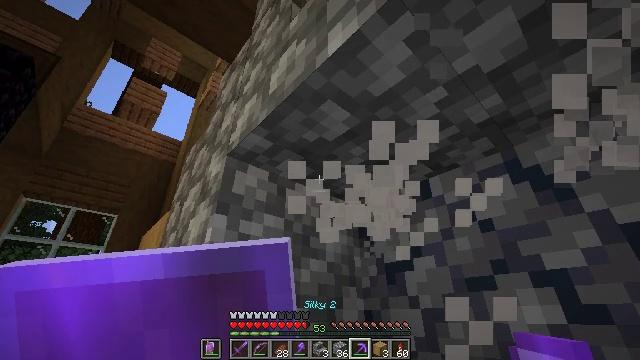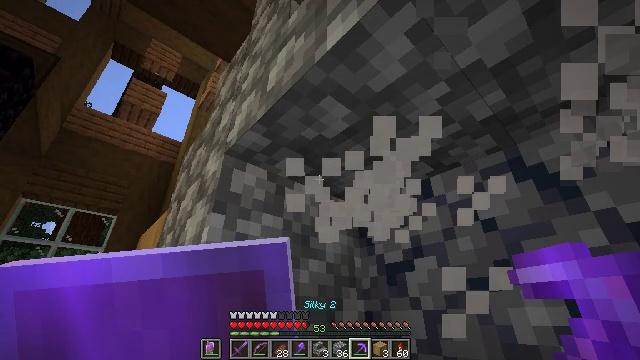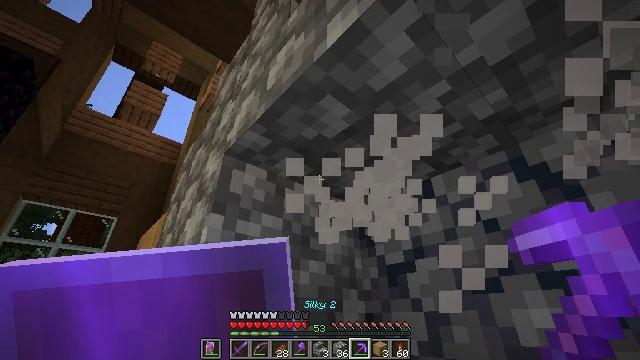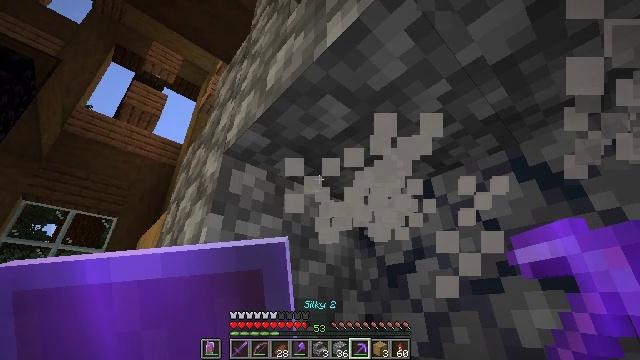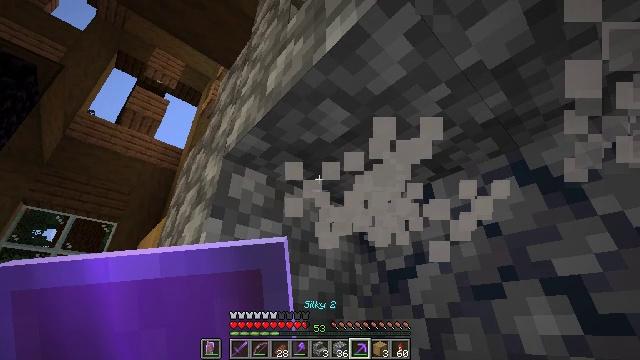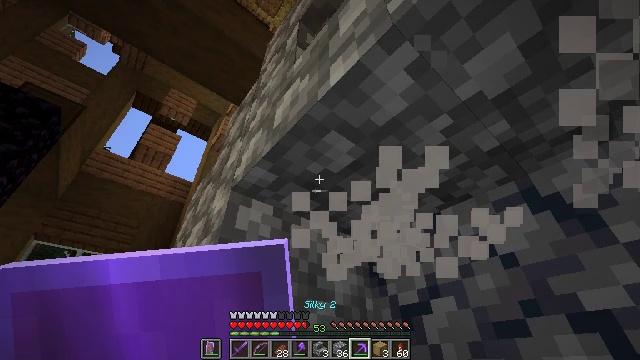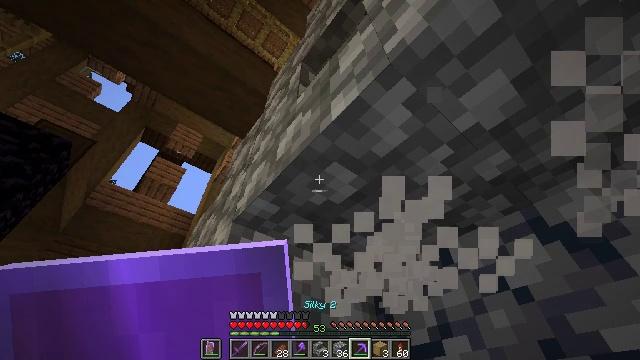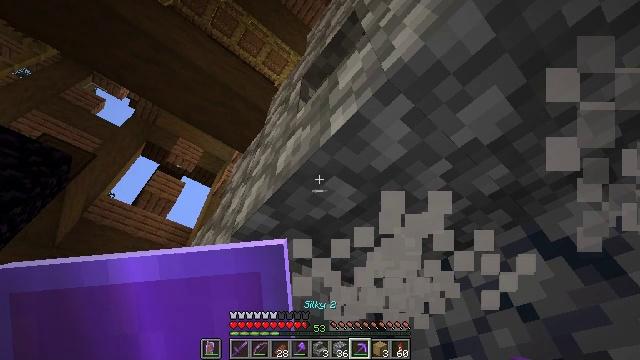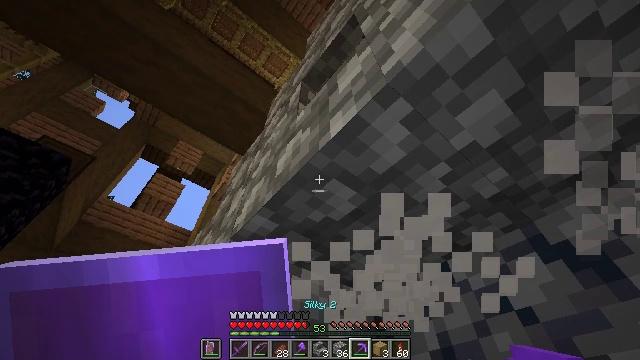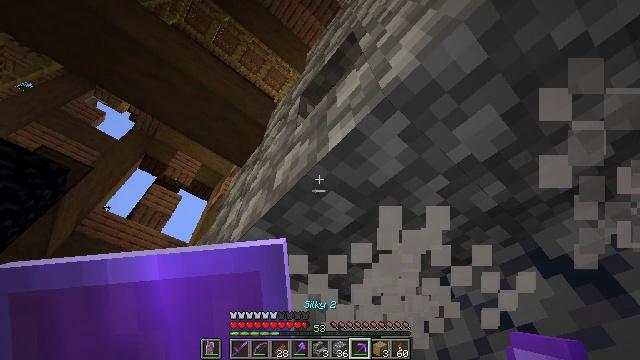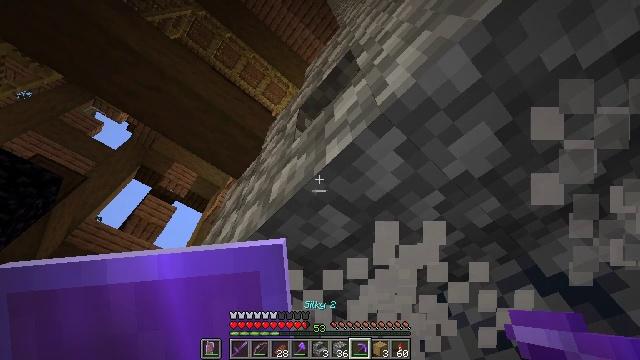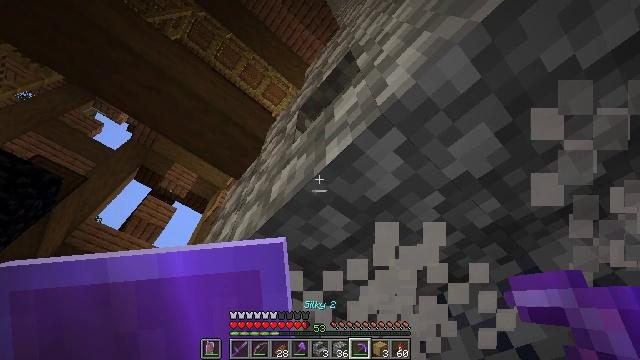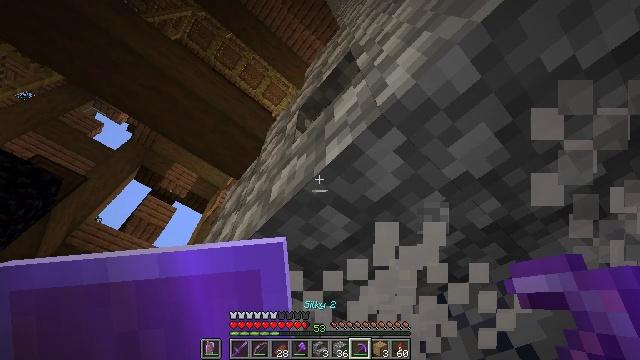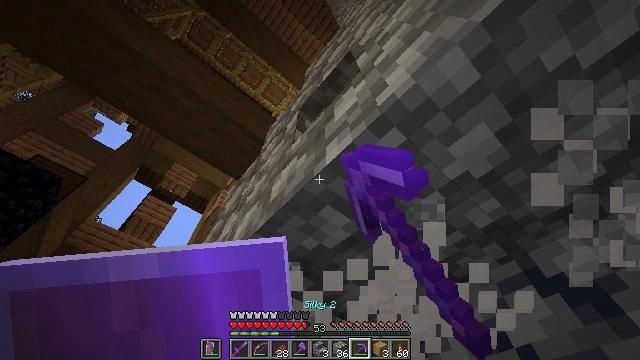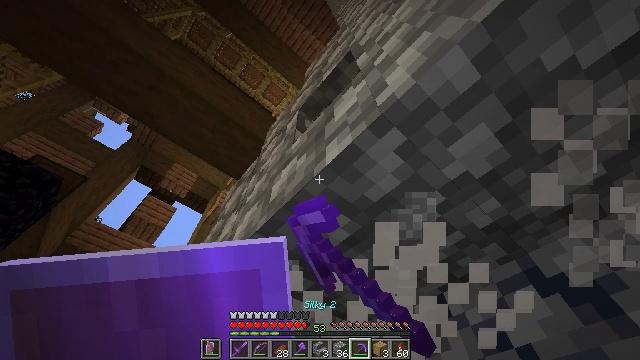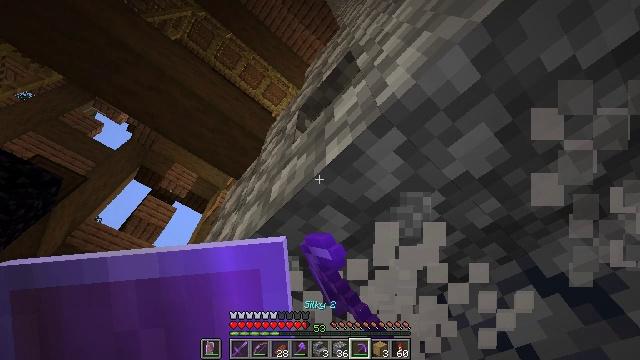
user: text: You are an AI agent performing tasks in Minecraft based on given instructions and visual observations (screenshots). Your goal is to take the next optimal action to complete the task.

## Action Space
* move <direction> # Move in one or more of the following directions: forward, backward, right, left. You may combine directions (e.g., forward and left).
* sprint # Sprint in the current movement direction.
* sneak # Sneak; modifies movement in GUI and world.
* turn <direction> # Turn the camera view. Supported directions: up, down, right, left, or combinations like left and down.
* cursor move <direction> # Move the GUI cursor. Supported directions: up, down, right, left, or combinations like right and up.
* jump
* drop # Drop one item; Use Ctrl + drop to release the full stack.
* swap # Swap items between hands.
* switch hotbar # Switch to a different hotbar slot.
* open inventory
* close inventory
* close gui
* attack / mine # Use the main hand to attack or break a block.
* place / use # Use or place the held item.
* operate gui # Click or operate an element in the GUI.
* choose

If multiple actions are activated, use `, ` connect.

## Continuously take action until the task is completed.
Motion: motion action
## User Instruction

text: Gather cobblestone stairs from the structure.
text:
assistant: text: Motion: sneak
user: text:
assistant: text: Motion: sneak
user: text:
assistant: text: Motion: sneak
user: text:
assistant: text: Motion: sneak, turn up
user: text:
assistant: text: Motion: sneak, turn left and up
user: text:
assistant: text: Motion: sneak, turn up
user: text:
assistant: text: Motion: sneak, turn up
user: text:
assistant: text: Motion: sneak
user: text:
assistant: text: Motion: sneak, turn up
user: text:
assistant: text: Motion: sneak, turn right and up
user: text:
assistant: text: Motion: sneak
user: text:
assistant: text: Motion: sneak, attack / mine
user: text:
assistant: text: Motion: sneak, attack / mine
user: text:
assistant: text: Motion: sneak, attack / mine
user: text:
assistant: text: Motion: sneak, attack / mine
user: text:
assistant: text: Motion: sneak, attack / mine
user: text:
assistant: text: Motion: sneak
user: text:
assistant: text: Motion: sneak
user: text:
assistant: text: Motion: sneak
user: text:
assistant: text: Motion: sneak
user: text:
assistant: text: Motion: sneak, attack / mine
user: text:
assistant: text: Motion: sneak, attack / mine
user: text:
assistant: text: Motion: sneak, attack / mine
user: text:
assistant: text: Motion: sneak, attack / mine
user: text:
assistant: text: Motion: sneak
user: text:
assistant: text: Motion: sneak
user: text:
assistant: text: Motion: sneak